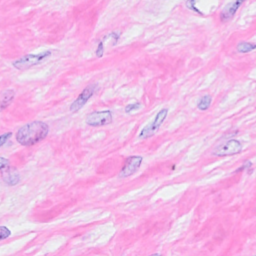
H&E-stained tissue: Breast